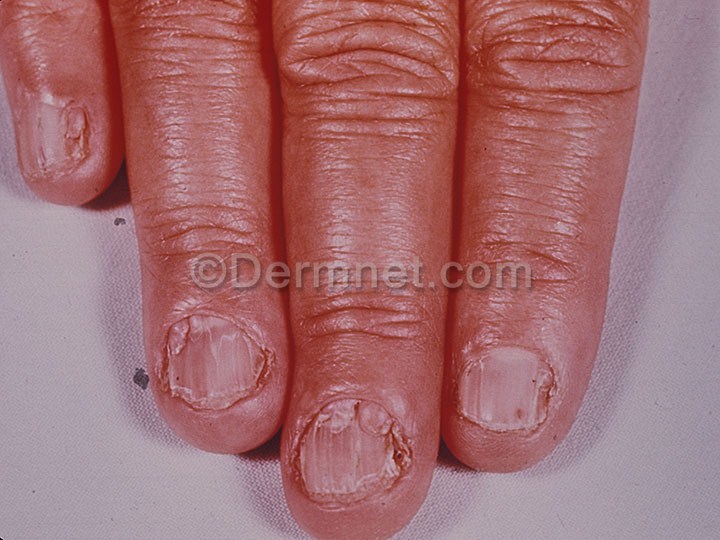
Disease: Systemic Disease